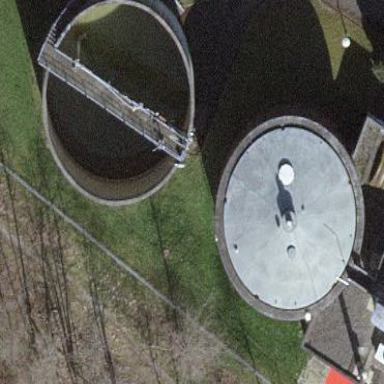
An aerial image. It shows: Water tower that is man-made structure.